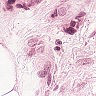
Metastatic tissue present: yes